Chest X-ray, PA view. Patient: 16 years old, sex F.
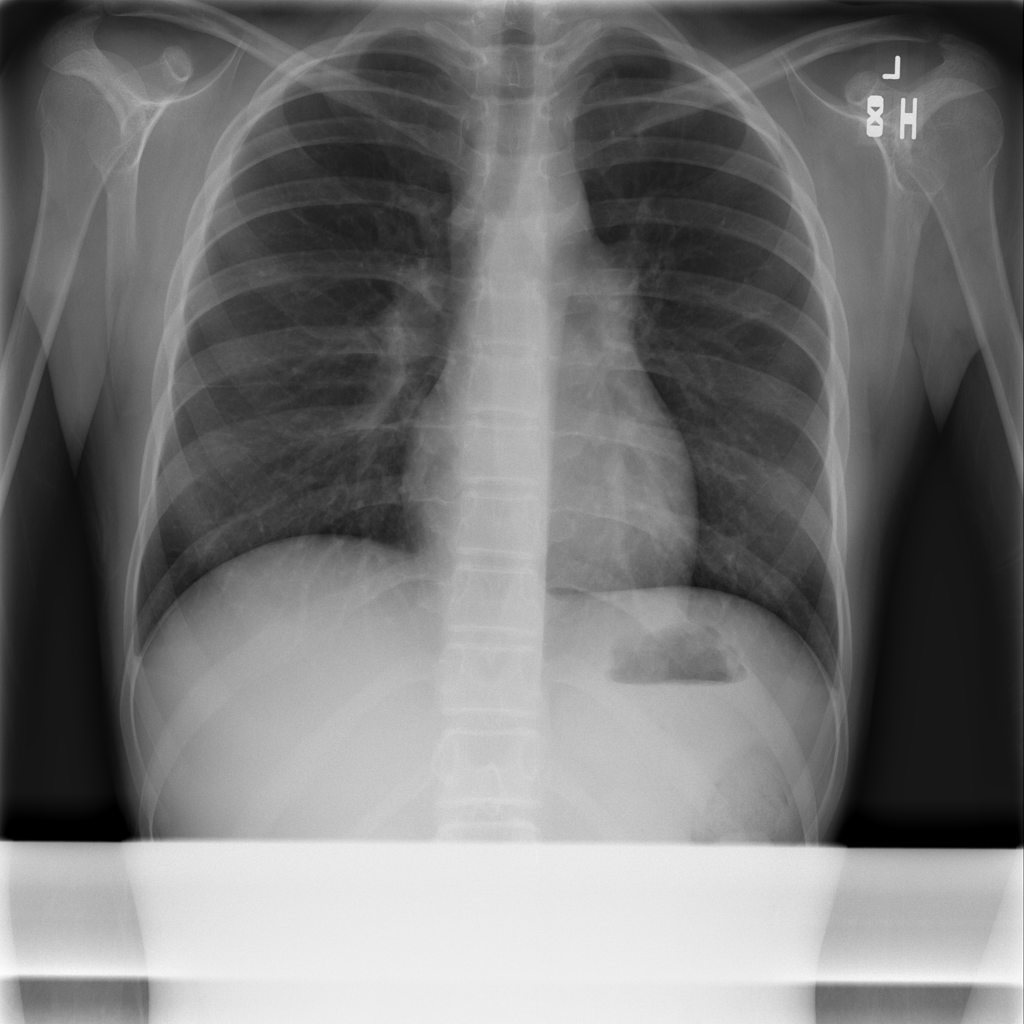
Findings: No Finding